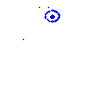
Particle: proton